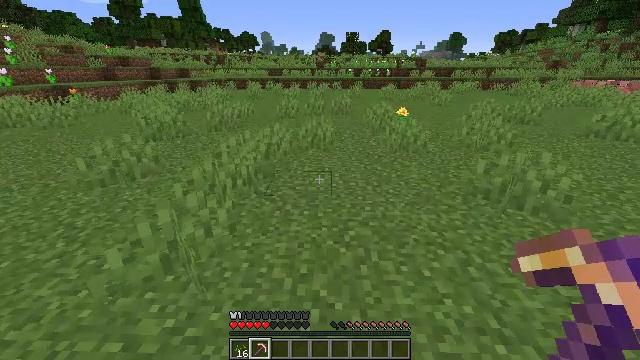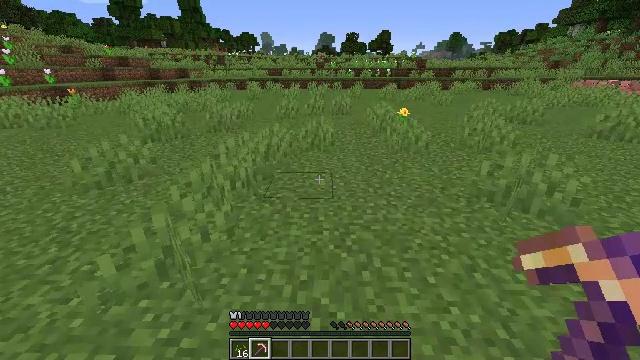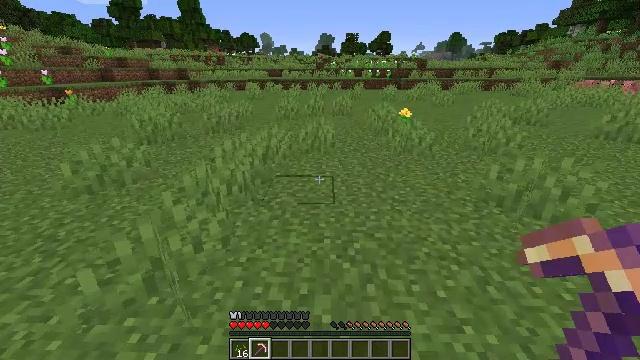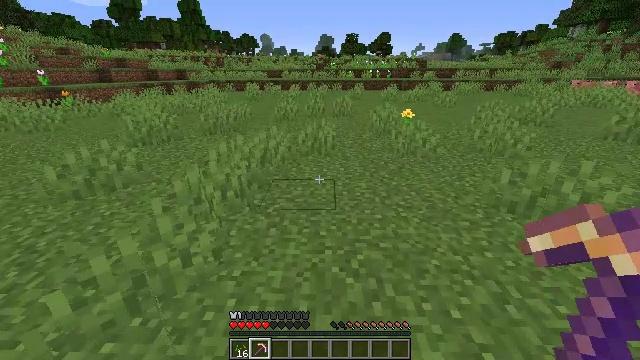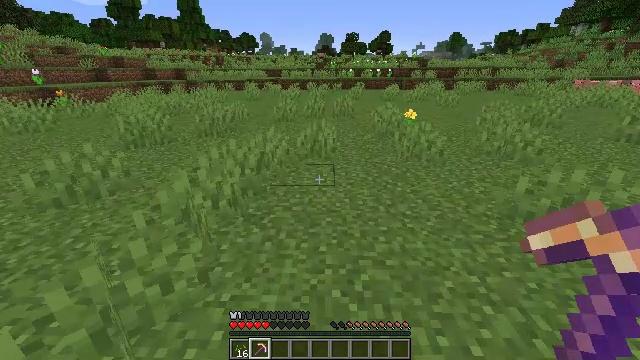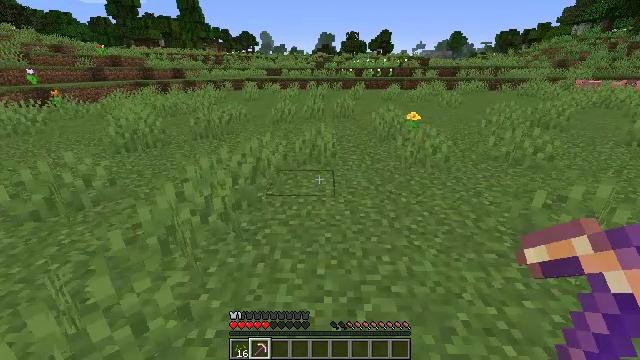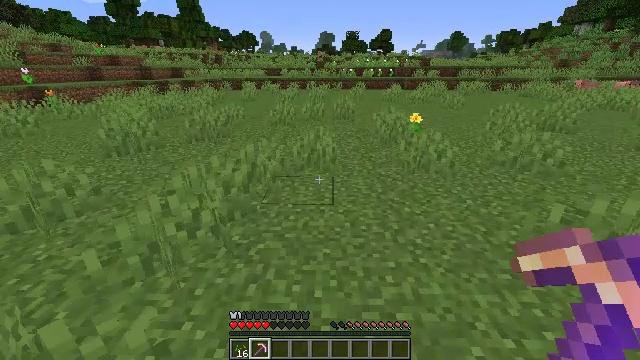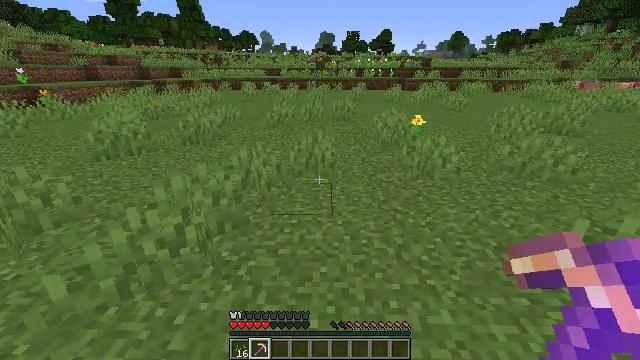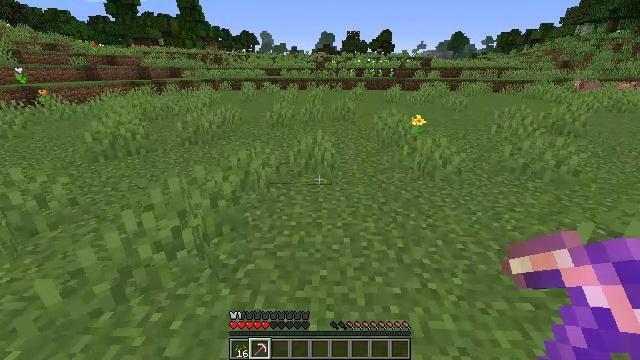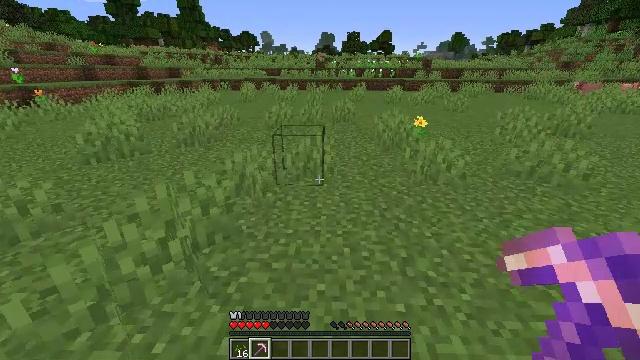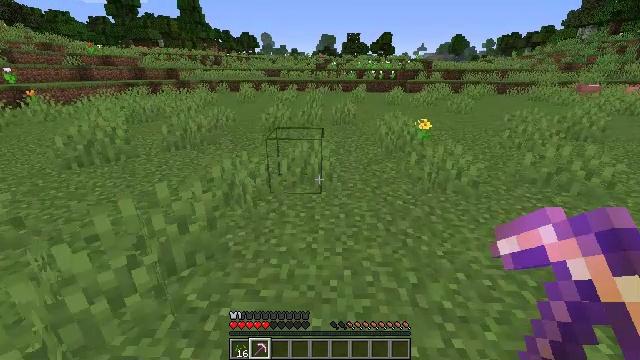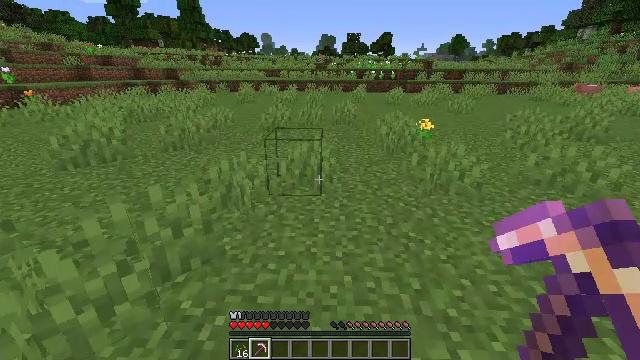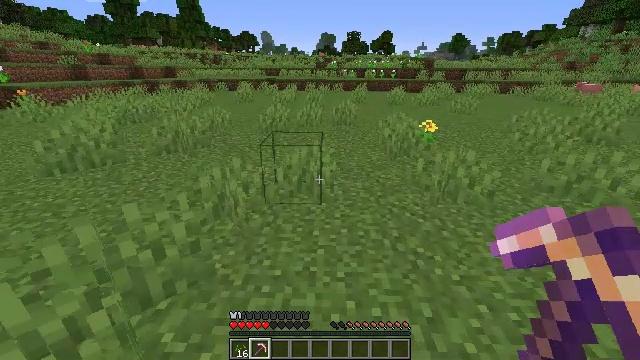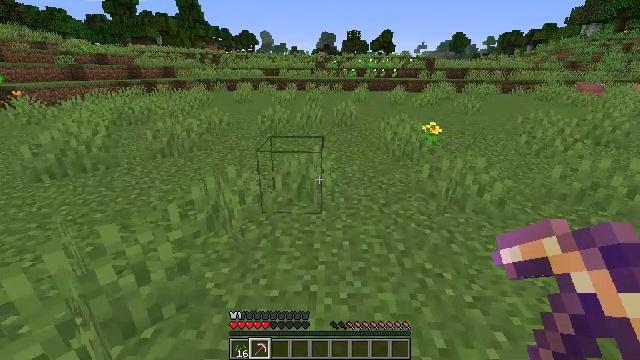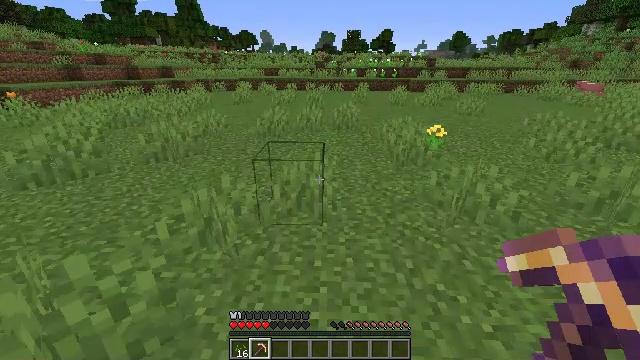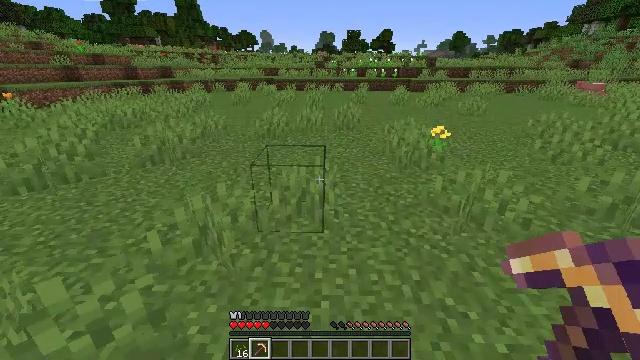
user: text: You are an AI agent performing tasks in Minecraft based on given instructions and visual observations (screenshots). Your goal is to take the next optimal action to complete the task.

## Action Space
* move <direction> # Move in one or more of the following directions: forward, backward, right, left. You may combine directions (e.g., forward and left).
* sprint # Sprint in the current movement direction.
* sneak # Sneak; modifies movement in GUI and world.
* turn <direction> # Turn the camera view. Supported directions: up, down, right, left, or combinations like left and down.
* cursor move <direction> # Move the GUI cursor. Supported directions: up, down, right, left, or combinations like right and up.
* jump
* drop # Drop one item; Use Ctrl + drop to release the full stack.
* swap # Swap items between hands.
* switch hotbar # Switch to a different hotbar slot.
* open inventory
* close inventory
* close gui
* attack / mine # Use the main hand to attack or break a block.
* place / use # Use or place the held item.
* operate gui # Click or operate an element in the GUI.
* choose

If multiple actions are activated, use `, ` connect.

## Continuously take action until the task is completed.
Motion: motion action
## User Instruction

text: Break the grass block.
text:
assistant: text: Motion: move forward
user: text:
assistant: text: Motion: move forward
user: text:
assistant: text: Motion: move forward
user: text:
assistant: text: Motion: move forward
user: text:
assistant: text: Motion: move forward
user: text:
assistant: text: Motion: move forward
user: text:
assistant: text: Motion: move forward
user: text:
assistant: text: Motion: move forward
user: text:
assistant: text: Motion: move forward
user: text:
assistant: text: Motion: move forward
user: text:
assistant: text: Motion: move forward
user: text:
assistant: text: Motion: move forward
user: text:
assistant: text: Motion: move forward
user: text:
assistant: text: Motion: move forward
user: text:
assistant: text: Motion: move forward
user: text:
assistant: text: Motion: move forward
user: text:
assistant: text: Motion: move forward
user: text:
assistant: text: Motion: move forward
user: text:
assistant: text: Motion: move forward
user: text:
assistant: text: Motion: move forward
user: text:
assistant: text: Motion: move forward
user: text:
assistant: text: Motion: move forward
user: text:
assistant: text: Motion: move forward
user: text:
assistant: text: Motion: move forward
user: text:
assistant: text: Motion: move forward
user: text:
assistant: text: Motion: move forward
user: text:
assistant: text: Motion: move forward
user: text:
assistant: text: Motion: move forward
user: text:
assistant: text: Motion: move forward
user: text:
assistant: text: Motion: move forward